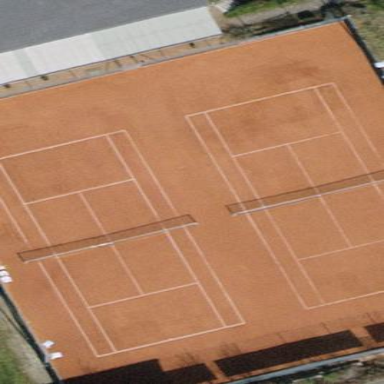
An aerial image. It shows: Clay tennis court on pitch.